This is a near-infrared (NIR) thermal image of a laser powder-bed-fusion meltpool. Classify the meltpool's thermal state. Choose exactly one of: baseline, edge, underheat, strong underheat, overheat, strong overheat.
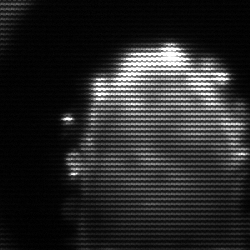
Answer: baseline